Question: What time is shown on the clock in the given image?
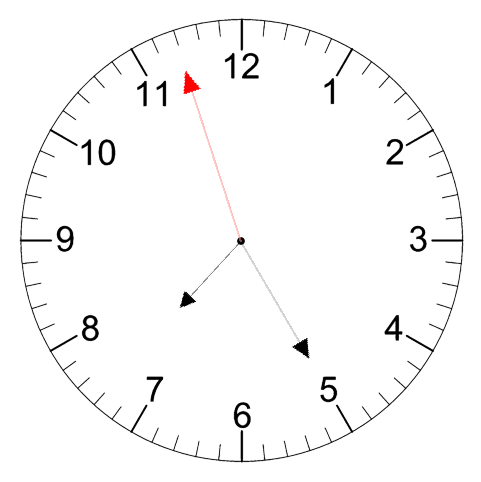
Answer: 07:24:57